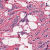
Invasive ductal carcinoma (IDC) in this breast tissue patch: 1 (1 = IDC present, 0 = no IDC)